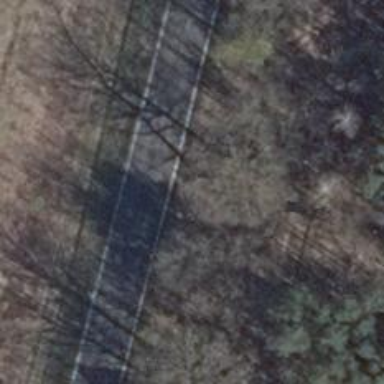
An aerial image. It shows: Sandy track road with grade3 tracktype.